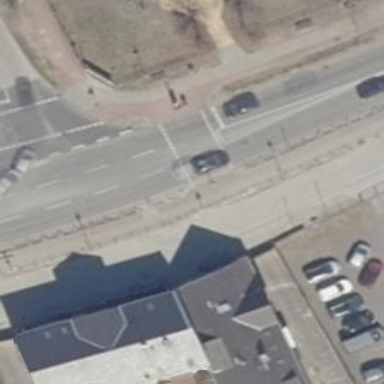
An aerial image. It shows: Road with traffic signals for signaling.